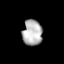
Tissue: lung
Cell type: Myeloid cells
Senescence score: 0.2361
Nuclear area (px): 490
Mean DAPI intensity: 181.694